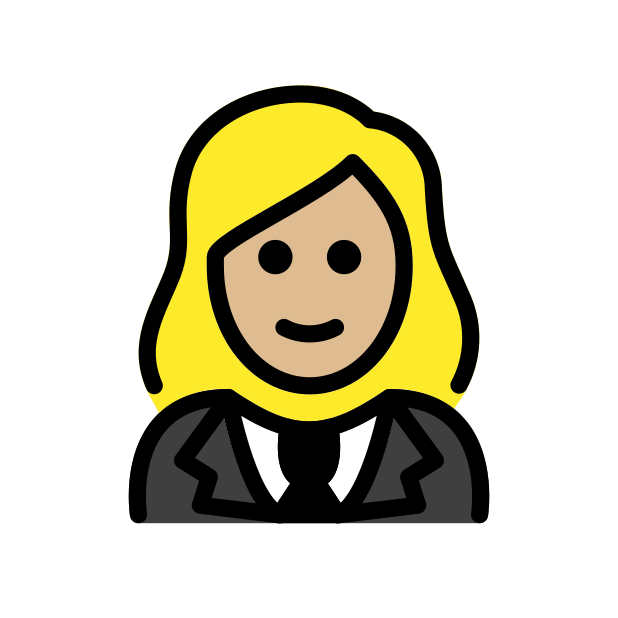
woman in tuxedo: medium-light skin tone